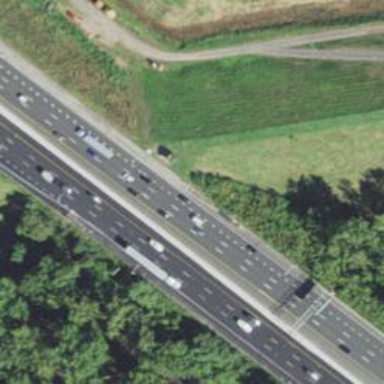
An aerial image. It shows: View of motorway.